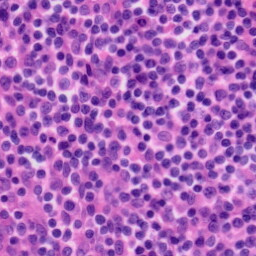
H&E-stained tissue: Tonsil